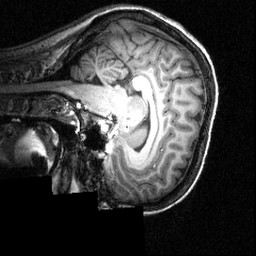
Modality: T1w
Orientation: sagittal
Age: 21
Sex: female
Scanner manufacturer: siemens
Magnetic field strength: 3.951 T
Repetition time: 1.5 s
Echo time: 0.00335 s